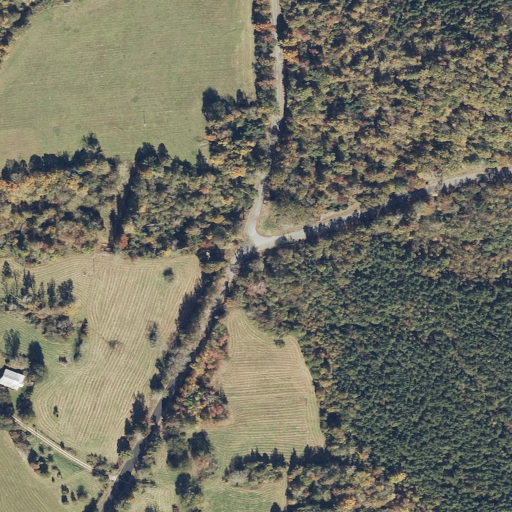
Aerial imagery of valley in Alabama named Lester Hollow containing deciduous forest, pasture, open development, woody wetlands, evergreen forest, mixed forest, herbaceous wetlands, medium intensity development, low intensity development, and shrub